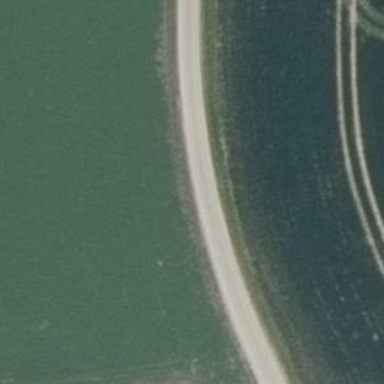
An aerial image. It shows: Unclassified road with concrete lanes.